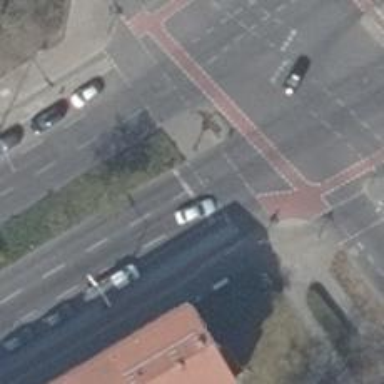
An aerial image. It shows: Secondary road with asphalt surface. It features cycle track on the right side and is dual carriageway.